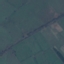
Land use / land cover: Pasture